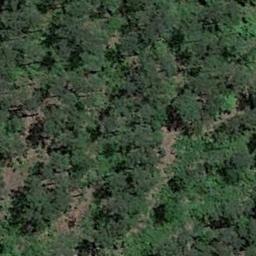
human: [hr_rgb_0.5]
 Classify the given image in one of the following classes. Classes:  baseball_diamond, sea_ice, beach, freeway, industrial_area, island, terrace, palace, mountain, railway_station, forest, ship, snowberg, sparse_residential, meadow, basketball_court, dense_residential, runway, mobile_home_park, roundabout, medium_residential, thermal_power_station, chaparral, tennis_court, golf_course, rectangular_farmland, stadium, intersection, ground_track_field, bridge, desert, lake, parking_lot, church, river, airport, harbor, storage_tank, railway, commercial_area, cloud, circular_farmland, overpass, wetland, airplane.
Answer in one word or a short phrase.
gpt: forest